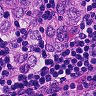
Metastatic tissue present: yes